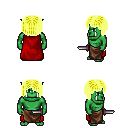
a pixel art fantasy rpg character, male body template, orc, green skin, red cape, robe skirt, gold pageboy hairstyle, dagger, four views (front, back, left, right), 2x2 character sprite sheet, small pixel art, hard edges, no anti-aliasing